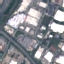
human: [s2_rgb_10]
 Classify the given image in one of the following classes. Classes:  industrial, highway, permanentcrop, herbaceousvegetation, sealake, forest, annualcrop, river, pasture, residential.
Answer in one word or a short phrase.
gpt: Industrial